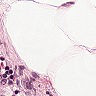
Metastatic tissue present: no